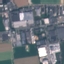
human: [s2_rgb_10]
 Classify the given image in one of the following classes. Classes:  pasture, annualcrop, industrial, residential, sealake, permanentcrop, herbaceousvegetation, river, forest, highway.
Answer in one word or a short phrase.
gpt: Industrial